Question: in a long wordwrap element, is there any way to detect the left-top-most visible word?
using span around each word or bunch of words is not really a good option as the text will be too long and dynamically loaded to be a good performance, but i may consider this is nothing else appears.
sample code (play with it <URL>:
'''
<style> #test { height: 100px; width: 150px; overflow: auto; } </style>
<div id=test> with lots of text </div>
<script> $("#test").scrollTop(50); // simulate user scroll </script>
'''
Now you have this in the test div:

How do I figure out that the First visible word is "Adpiscing"?
answers can use any framework. be based around javascript or css. even solutions that do not work on all browsers are welcome as they can be a good starting point. I simply can't find anything about this problem.
More clarification.
If I have a long text, and i open it in the browser and scroll down, and later i open it in another device, with different screen size, or even in the same browser, but with 10x more zoom. Which property/logic would ensure that the first visible word matches all the time.<
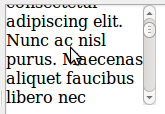
Answer: the short answer is, no, you can't get positions of words. the long answer is, you can do what you want to do but it's hacky.
what I can think of is this:
- - 'wordsArray.join(" <span></span>")'- - -